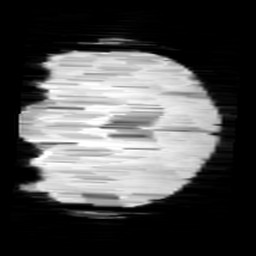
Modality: minIP
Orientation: coronal
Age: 12
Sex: female
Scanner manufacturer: siemens
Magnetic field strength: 3 T
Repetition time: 0.027 s
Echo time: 0.02 s